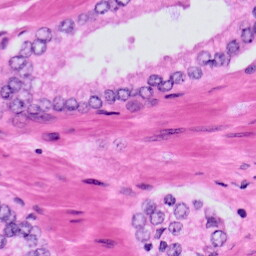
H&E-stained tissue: Prostate